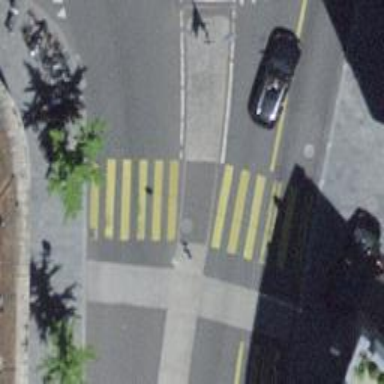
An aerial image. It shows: Marked pedestrian crossing with zebra designation and central island.